Field crop: tomato
Growth stage: 1
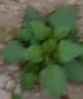
Species: solanum